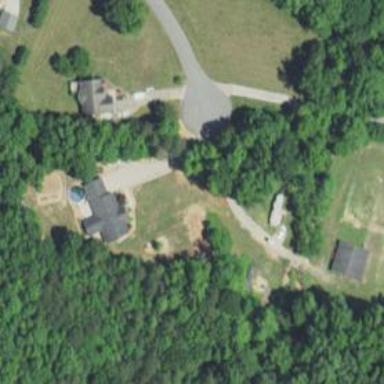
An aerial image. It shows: Driveway.